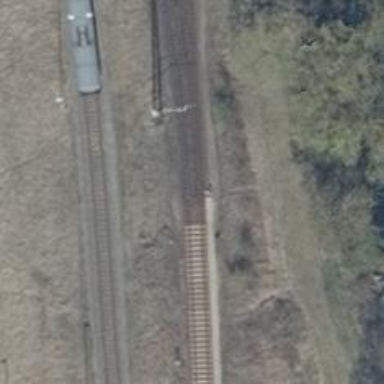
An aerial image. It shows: Railway switch.